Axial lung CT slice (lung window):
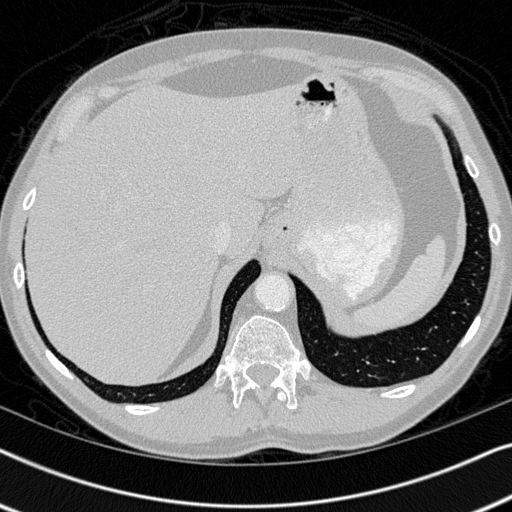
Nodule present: no